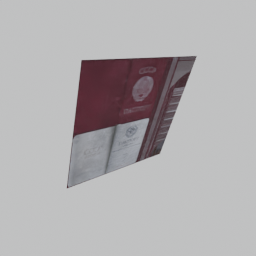
Label: decoration